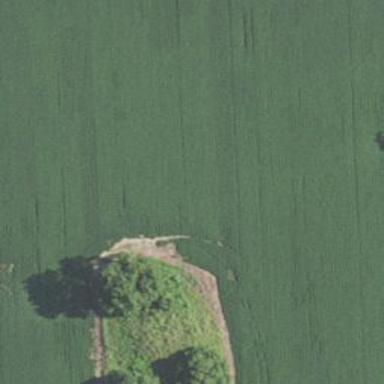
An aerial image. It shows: Mound which is archaeological site.